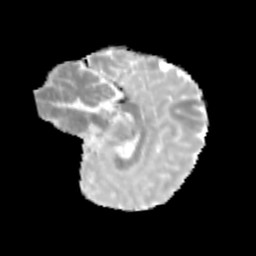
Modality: MD
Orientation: sagittal
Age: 9
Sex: male
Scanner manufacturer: siemens
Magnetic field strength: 3 T
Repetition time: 3.8 s
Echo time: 0.07 s